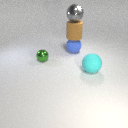
large brown rubber cylinder above large blue rubber sphere